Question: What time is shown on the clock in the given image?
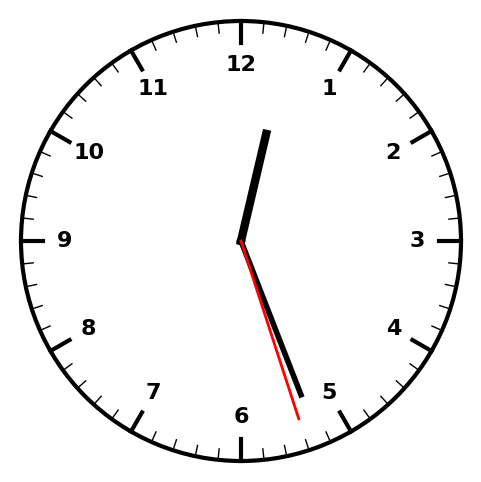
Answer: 12:26:27